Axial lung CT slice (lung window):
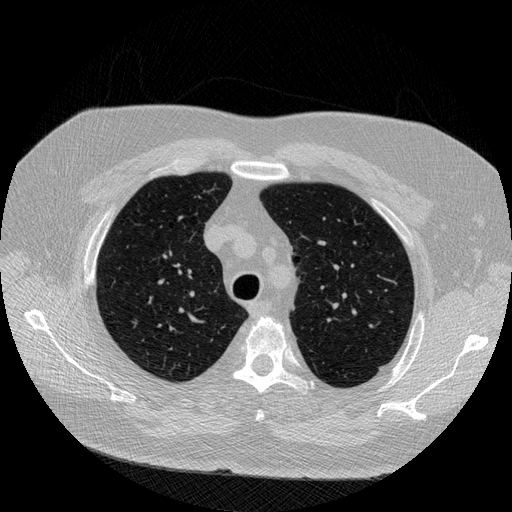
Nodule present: no